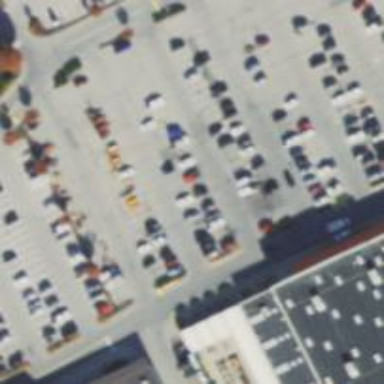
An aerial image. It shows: Paved parking area.